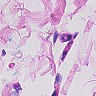
Metastatic tissue present: no